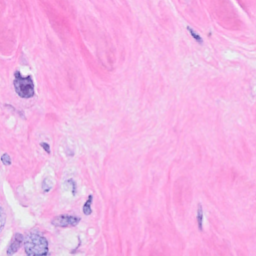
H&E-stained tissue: Breast